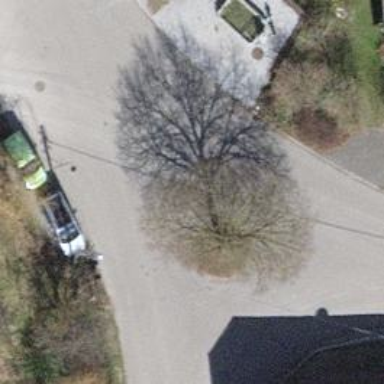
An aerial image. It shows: Smooth asphalt road in residential area.